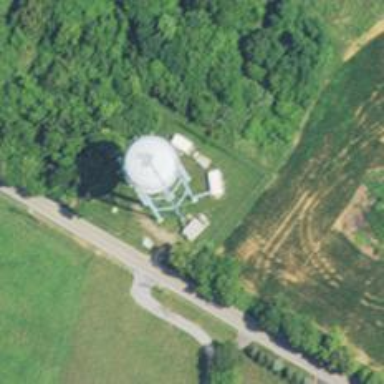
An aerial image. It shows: Water tower that is man-made.